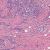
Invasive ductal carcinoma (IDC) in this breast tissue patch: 1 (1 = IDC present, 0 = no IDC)